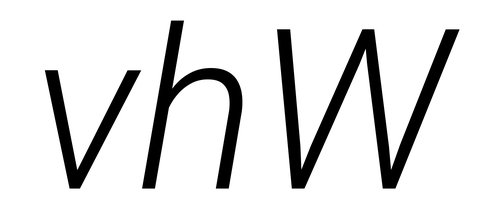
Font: Roboto-Italic_Light_Italic